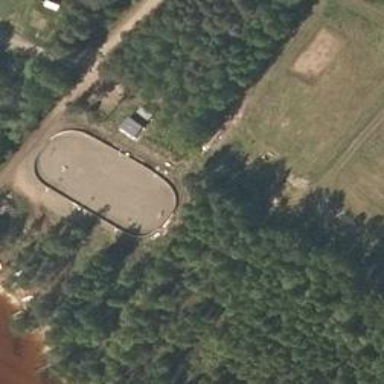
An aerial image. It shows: Ice rink designed for ice skating and ice hockey under the category of leisure land.